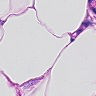
Metastatic tissue present: no